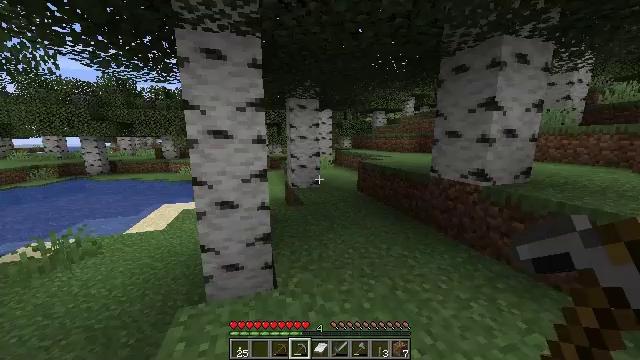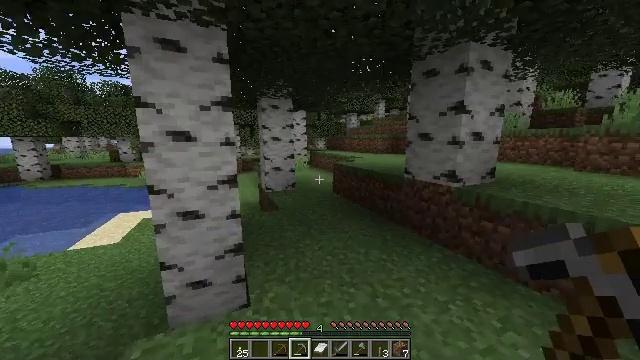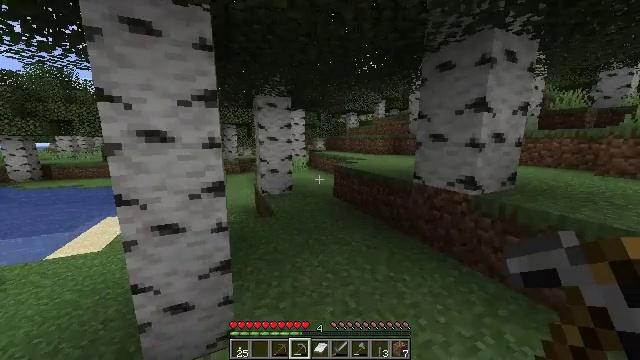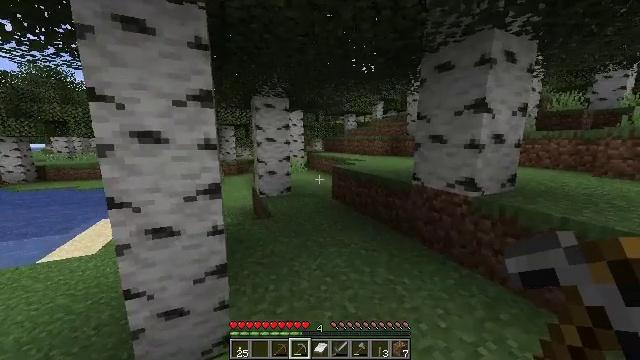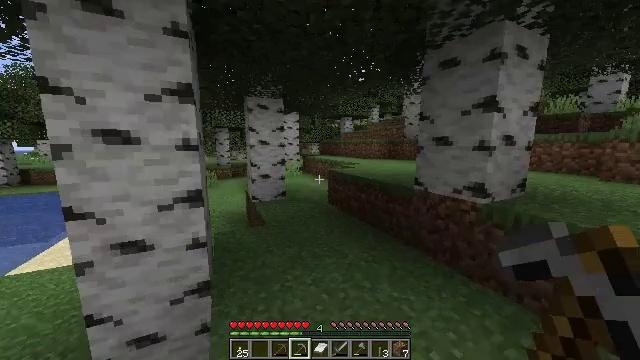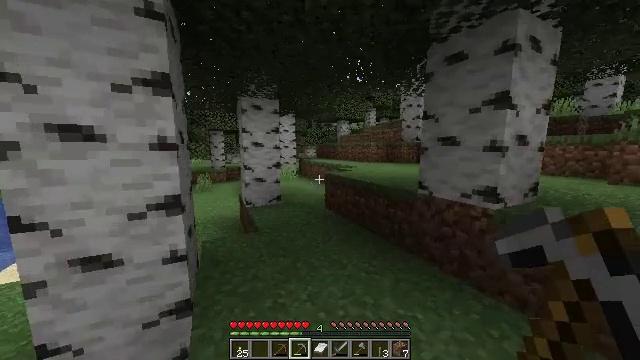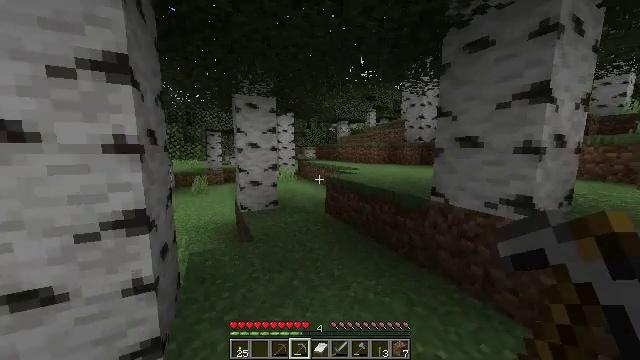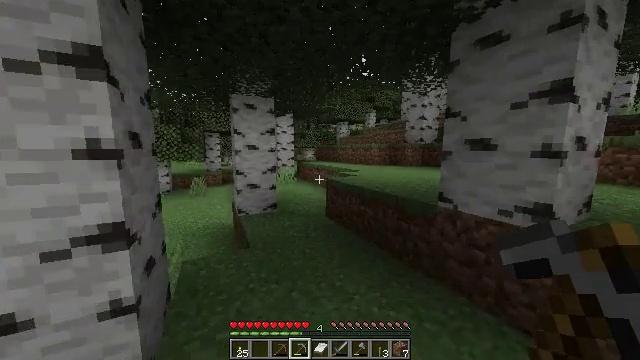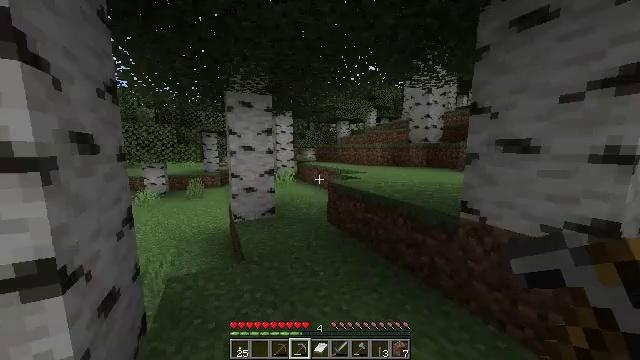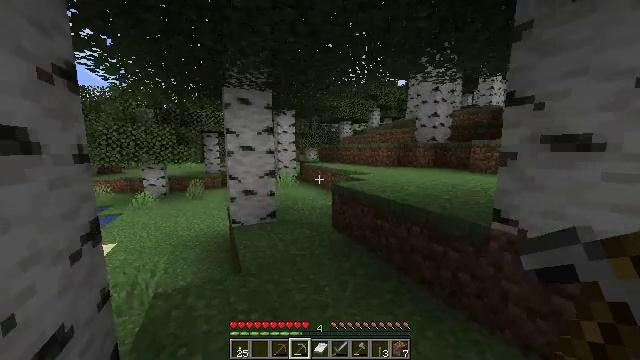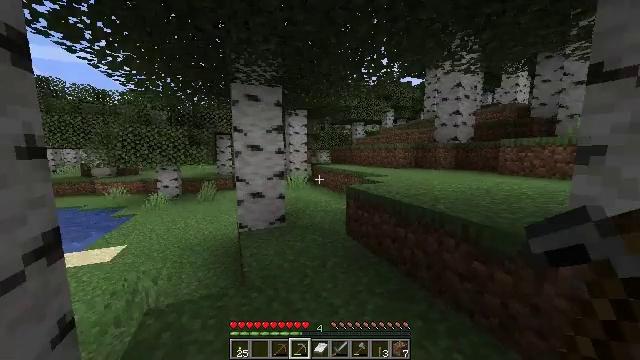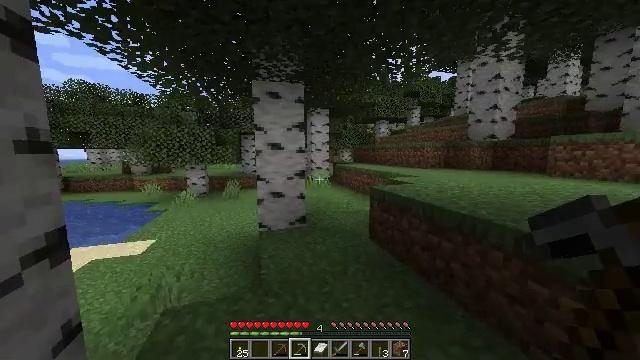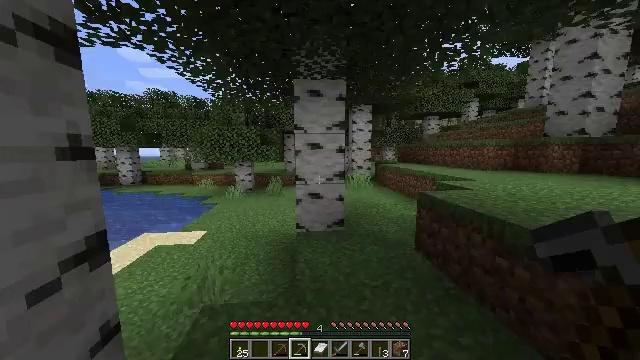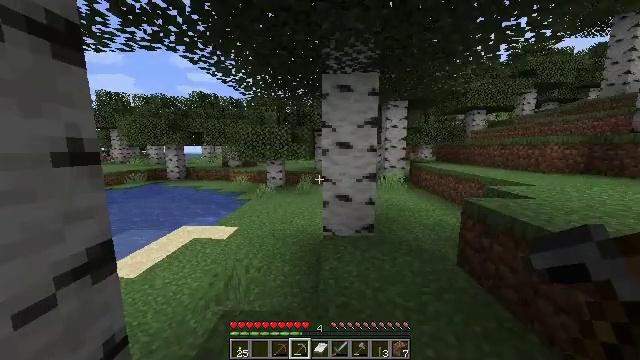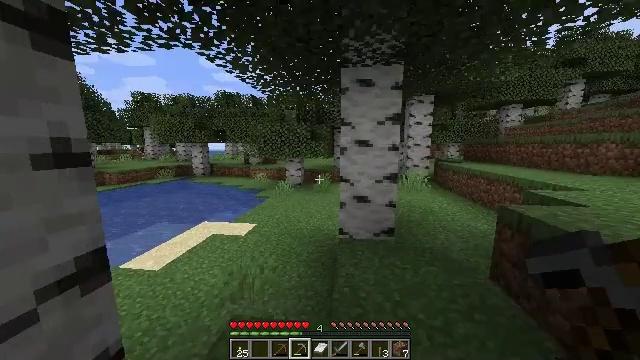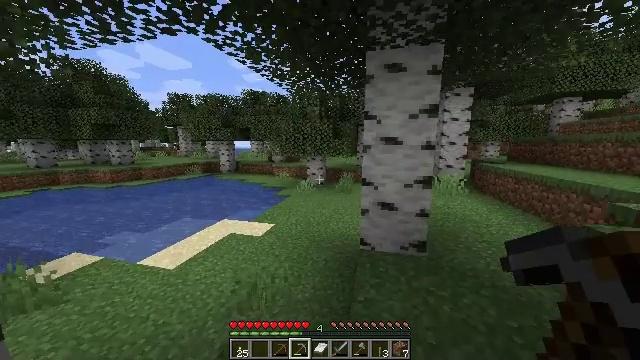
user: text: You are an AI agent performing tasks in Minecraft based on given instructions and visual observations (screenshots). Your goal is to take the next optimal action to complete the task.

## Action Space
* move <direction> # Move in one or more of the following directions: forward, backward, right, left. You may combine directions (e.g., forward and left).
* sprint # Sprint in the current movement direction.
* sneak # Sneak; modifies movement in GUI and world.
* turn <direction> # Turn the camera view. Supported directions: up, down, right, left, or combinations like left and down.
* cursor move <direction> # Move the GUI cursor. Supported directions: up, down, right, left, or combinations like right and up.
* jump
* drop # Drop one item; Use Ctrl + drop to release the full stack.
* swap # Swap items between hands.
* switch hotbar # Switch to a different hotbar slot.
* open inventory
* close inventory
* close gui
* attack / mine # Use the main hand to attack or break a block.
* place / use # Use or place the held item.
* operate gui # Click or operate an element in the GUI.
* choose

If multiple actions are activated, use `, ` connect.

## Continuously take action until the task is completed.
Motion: motion action
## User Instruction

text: Gather sugar cane for crafting.
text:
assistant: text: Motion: move forward, sprint, turn right
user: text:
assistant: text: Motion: move forward, sprint
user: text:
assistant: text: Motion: move forward, sprint
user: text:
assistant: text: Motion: move forward, sprint, turn right
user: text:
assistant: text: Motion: move forward, sprint
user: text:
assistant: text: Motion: move forward, sprint
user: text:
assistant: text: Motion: move forward, sprint
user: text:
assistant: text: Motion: move forward, sprint
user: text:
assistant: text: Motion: move forward, sprint
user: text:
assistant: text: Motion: move forward, sprint, turn left
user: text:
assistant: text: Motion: move forward, sprint, turn left
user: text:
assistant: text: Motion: move forward, sprint, turn left
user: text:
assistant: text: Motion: move forward, sprint, turn left
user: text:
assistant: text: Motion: move forward, sprint, turn left
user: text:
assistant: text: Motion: move forward, sprint, turn left
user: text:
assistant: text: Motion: move forward, sprint, turn left
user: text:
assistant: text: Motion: move forward, sprint
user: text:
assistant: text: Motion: move forward, sprint, turn left
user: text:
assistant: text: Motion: move forward, sprint
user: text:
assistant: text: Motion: move forward, sprint, turn left
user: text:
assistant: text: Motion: move forward, sprint
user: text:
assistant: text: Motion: move forward, sprint
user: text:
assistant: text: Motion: move forward, sprint
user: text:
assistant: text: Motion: move forward, sprint
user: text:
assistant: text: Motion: move forward, sprint
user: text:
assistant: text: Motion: move forward, sprint
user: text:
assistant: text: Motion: move forward, sprint
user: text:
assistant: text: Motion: move forward, sprint
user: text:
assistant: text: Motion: move forward, sprint
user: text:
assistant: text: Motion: move forward, sprint, turn right